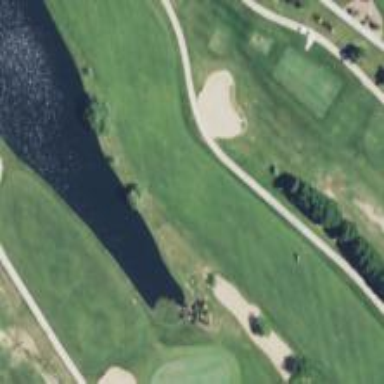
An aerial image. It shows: Grassy area designated as golf fairway.